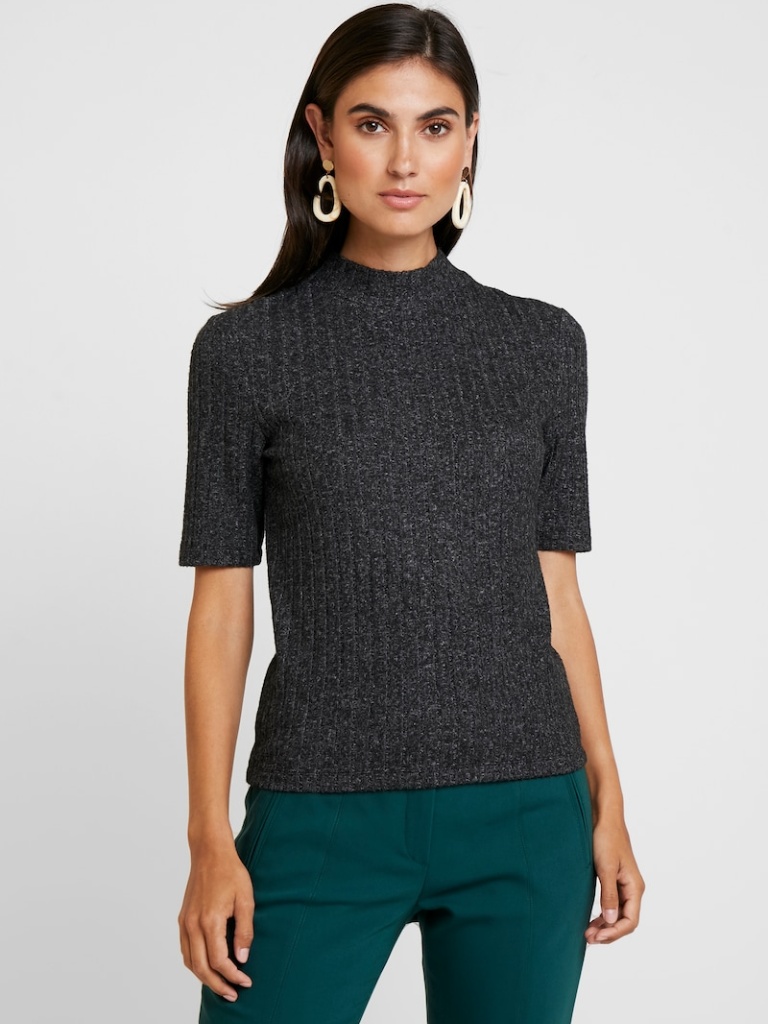
knit tight short sleeve hip length Untucked turtleneck sweater